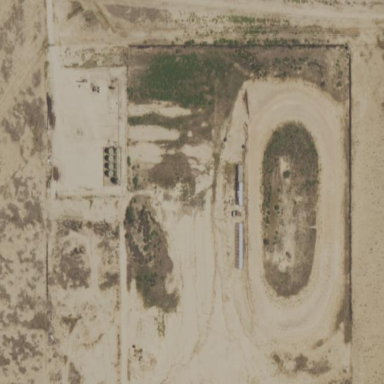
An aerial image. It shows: Sports center tailored for motor sports enthusiasts.